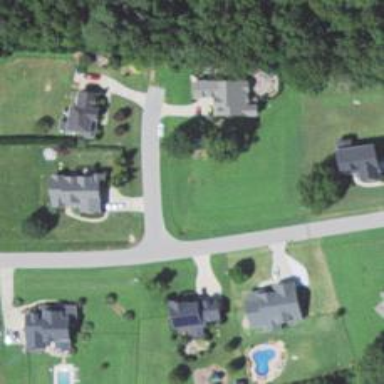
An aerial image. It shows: Residential road.